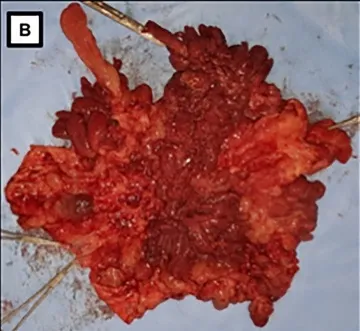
Specimen cut along the greater curvature, revealing important and diffuse enlargement of gastric folds, with friable polypoid formations of varying sizes and deposition of thick mucus in some areas of the mucous surface (B).
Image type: medical_photograph (other_medical_photograph)